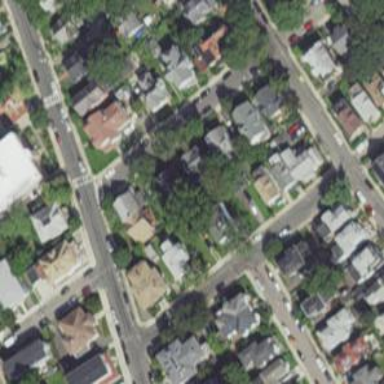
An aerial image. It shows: Sidewalk.